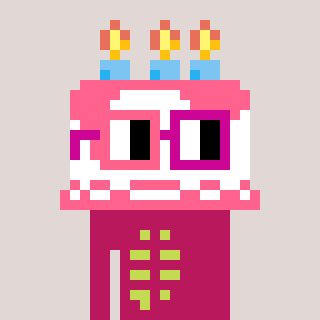
a pixel art character with square pink and red glasses, a cake-shaped head and a darkpink-colored body on a warm background